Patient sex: M
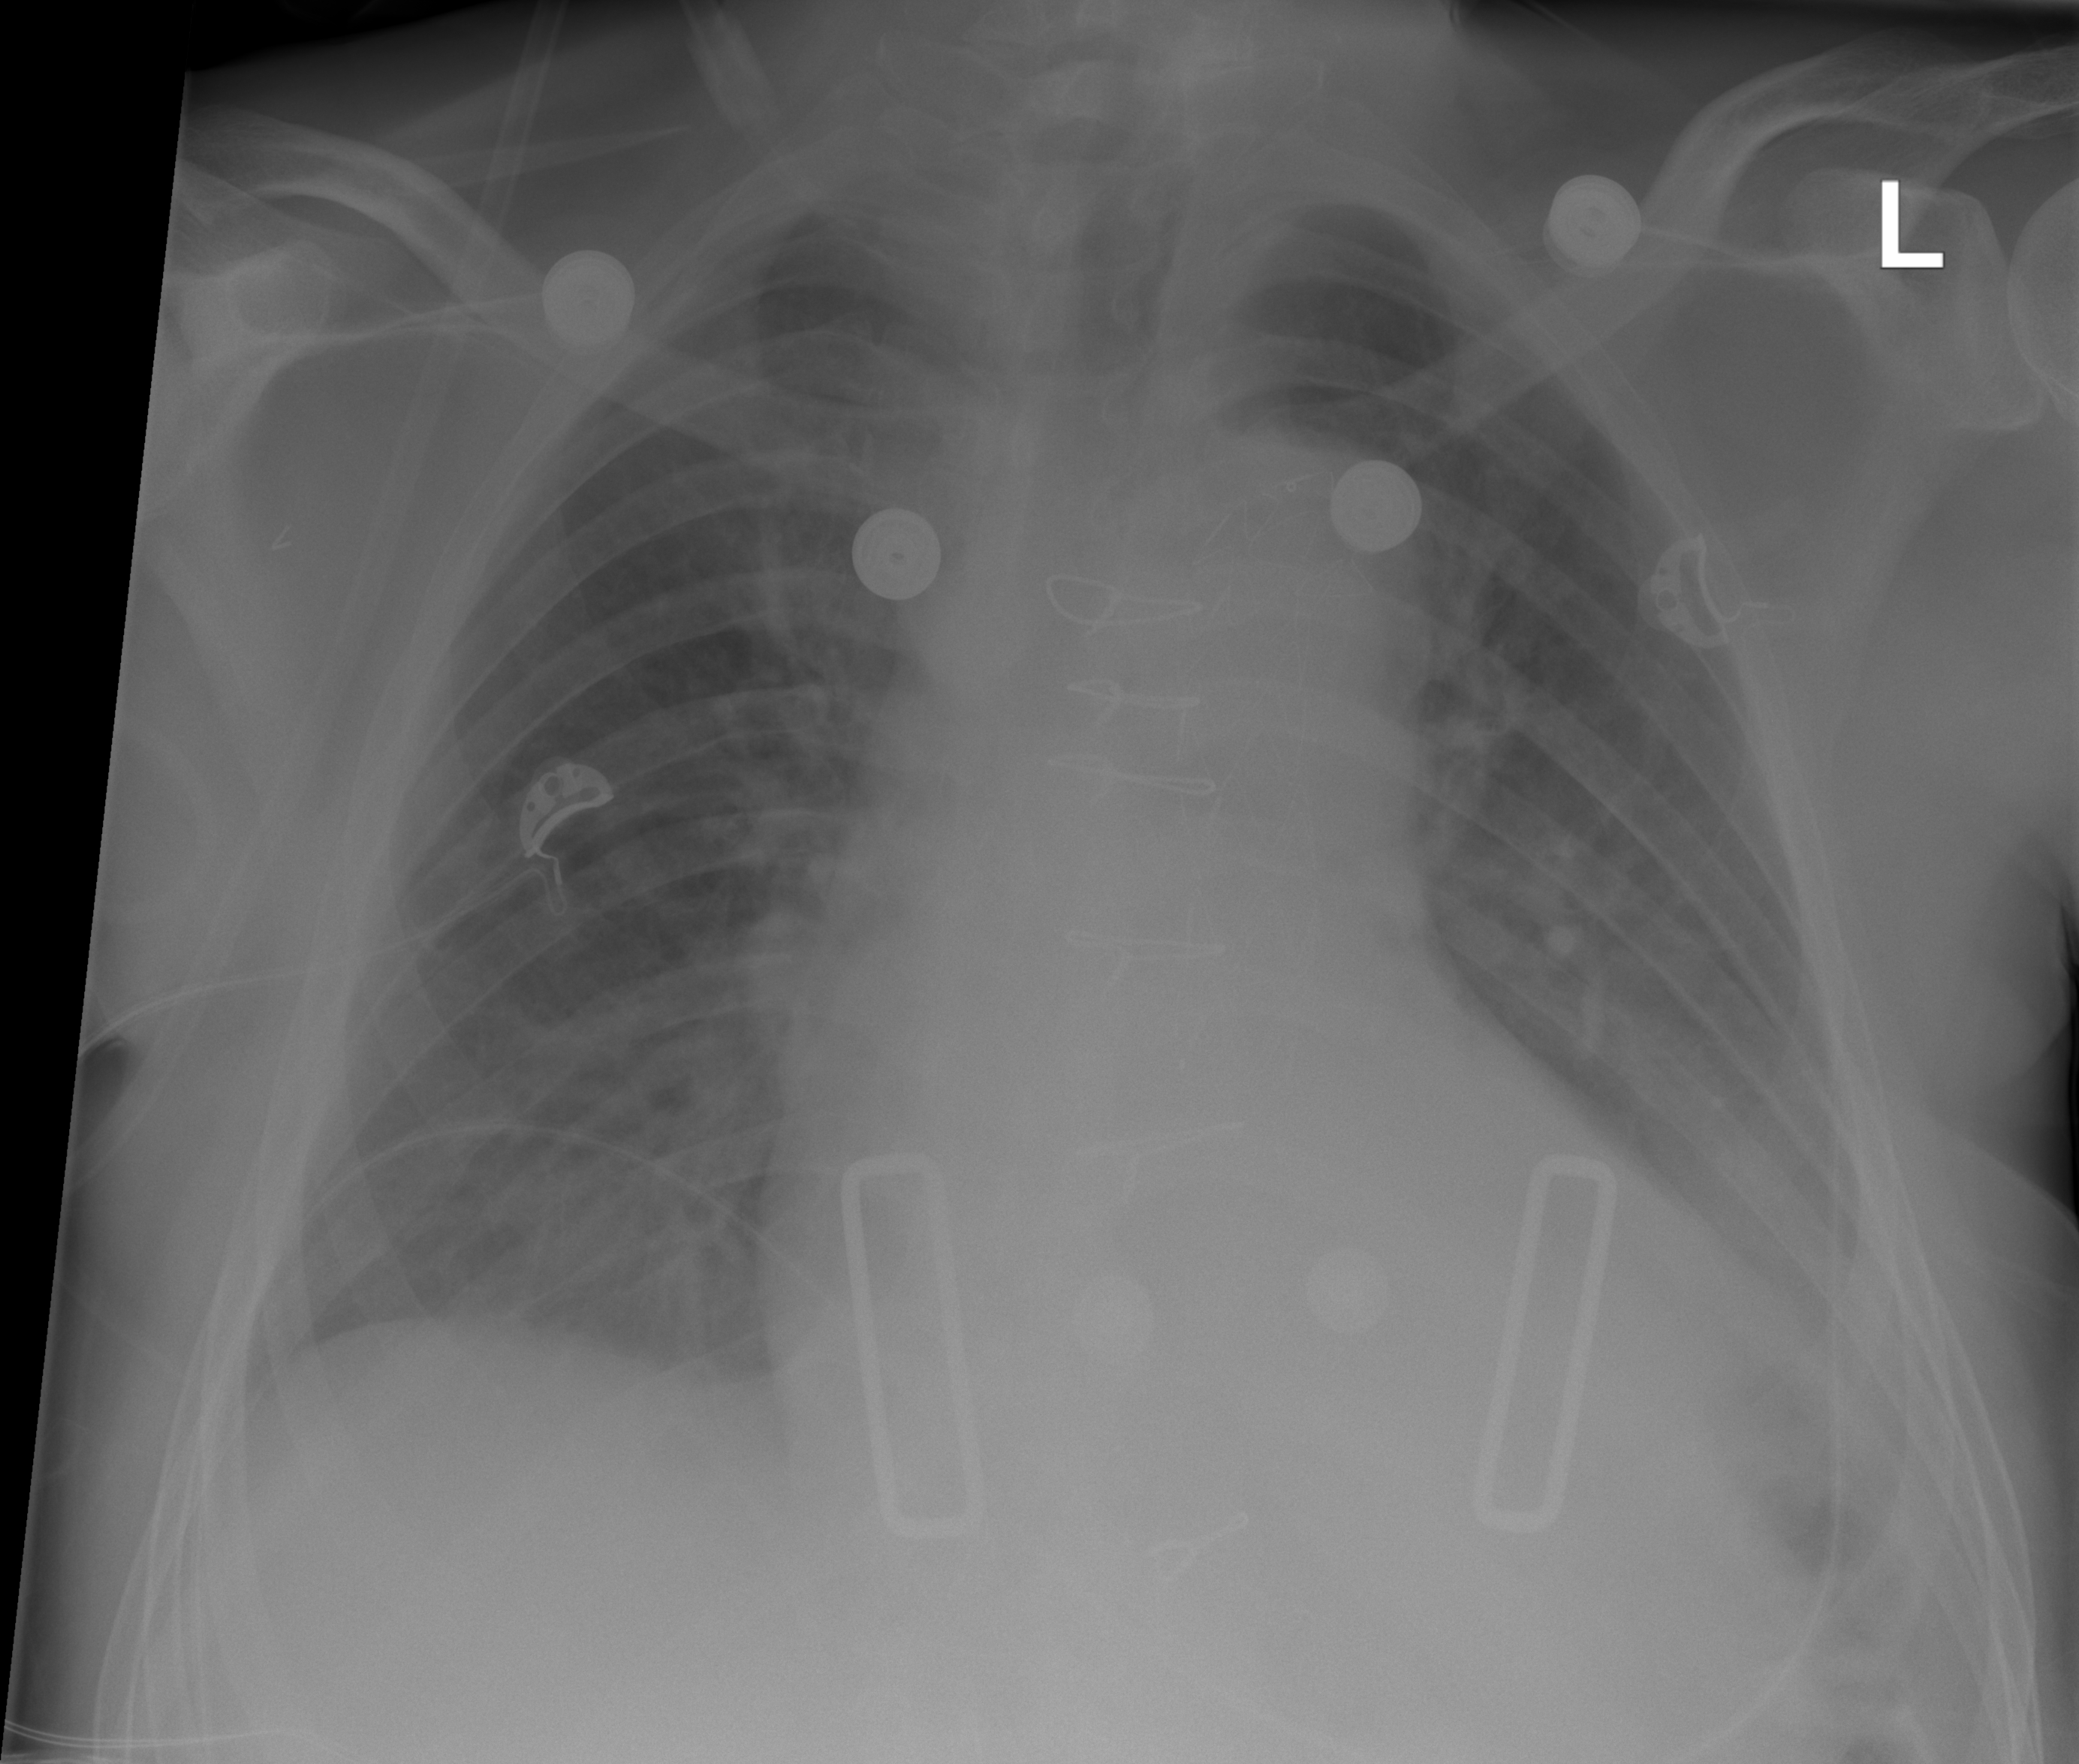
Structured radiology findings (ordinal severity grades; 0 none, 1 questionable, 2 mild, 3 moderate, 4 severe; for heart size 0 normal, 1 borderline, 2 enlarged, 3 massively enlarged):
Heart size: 2
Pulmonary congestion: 2
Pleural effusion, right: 0
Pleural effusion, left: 2
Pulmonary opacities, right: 0
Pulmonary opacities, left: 0
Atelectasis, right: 0
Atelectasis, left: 2